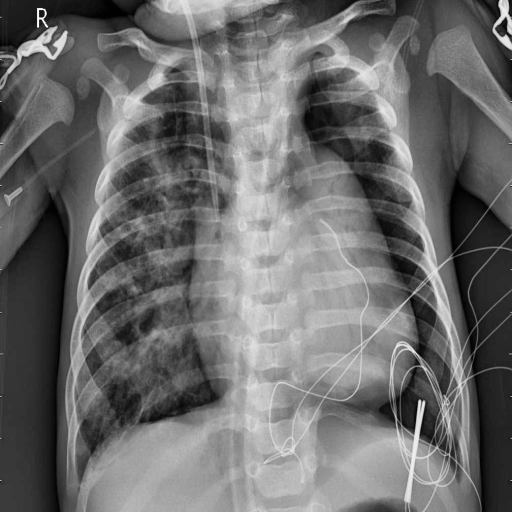
Finding: PNEUMONIA